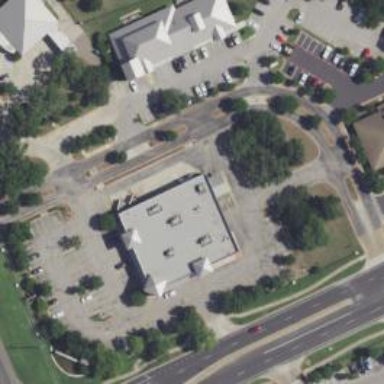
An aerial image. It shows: Pharmacy providing healthcare services.